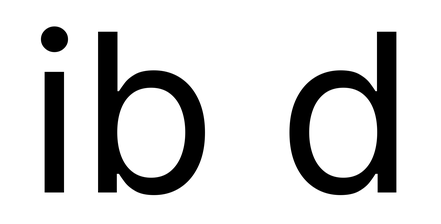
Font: Inter_Regular